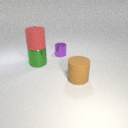
large green metal cylinder below large red rubber cylinder